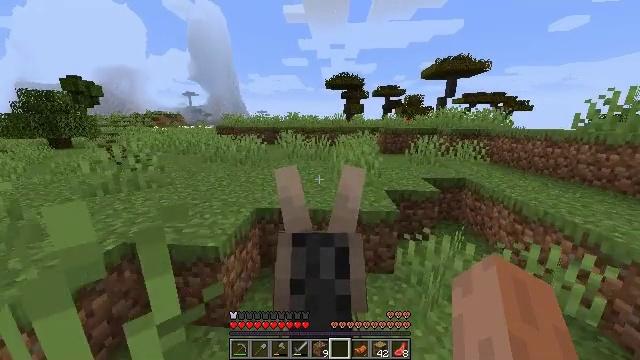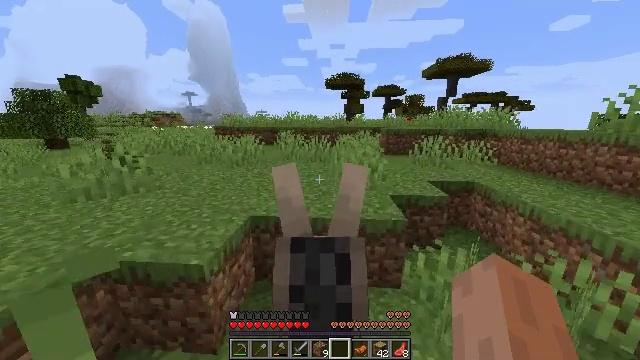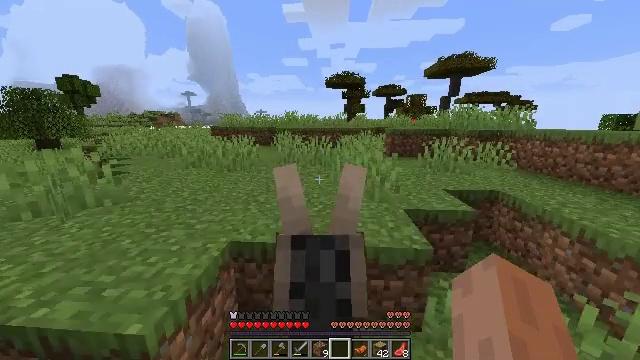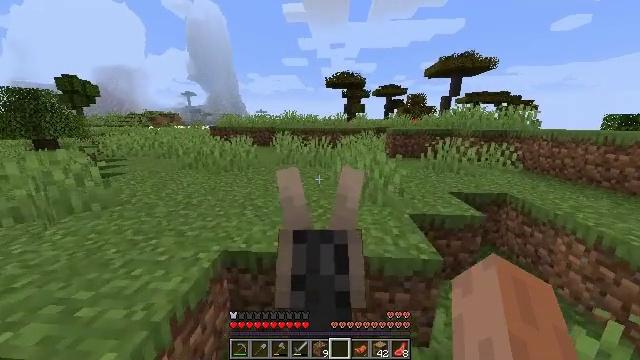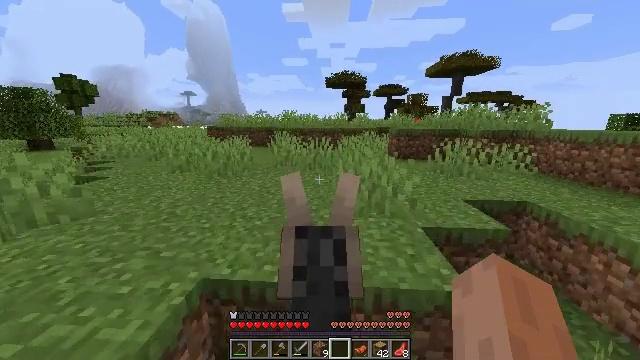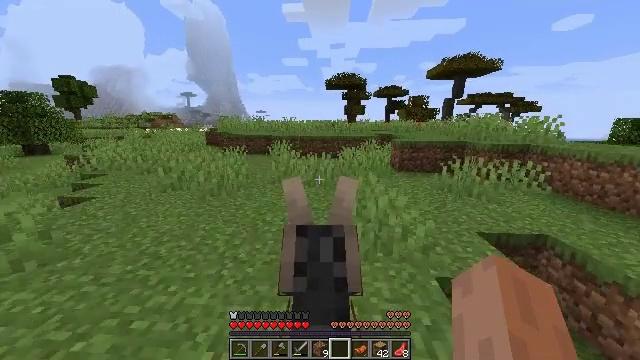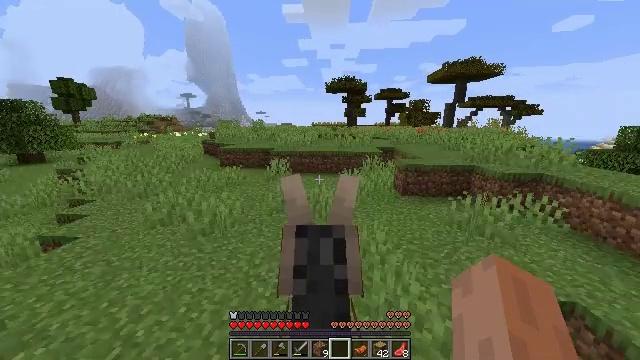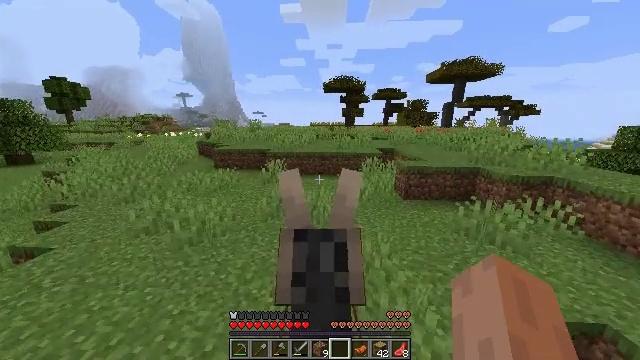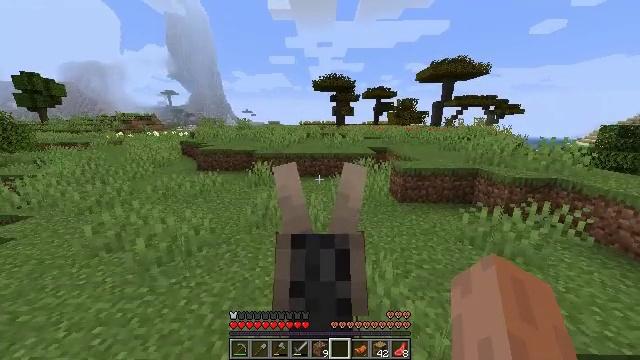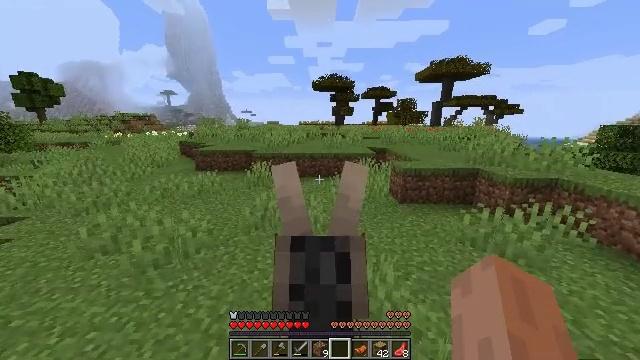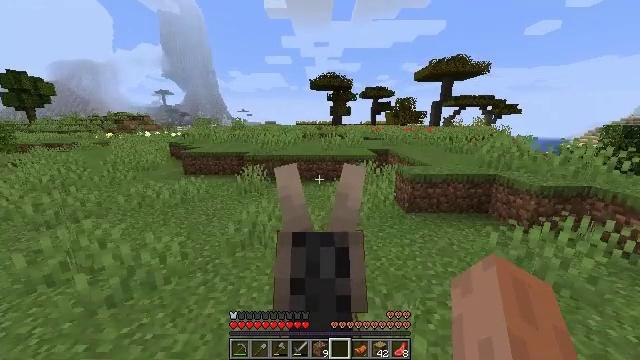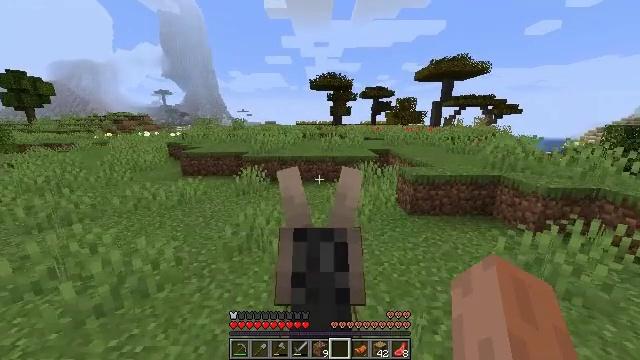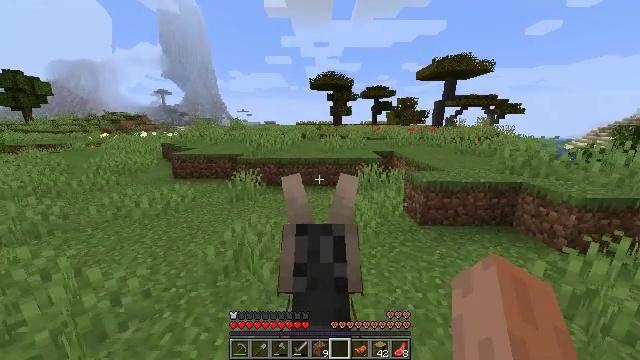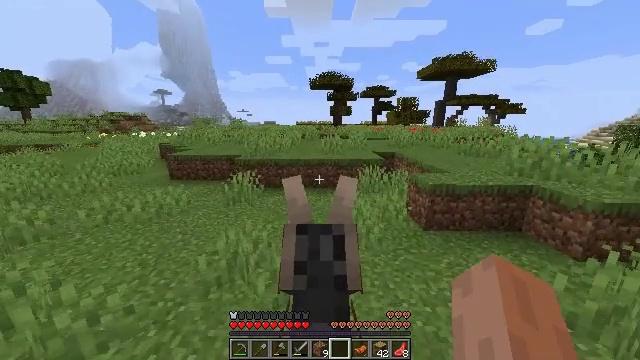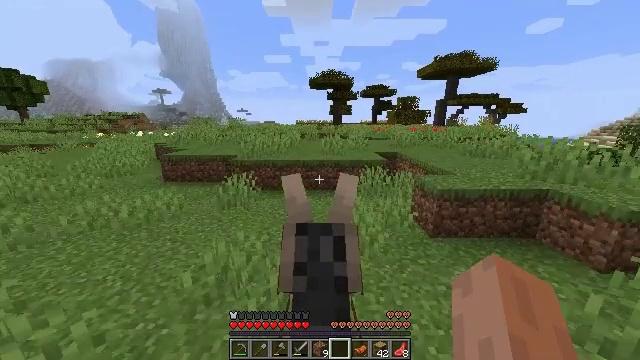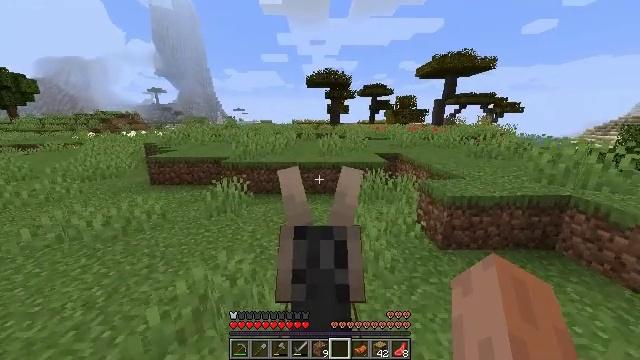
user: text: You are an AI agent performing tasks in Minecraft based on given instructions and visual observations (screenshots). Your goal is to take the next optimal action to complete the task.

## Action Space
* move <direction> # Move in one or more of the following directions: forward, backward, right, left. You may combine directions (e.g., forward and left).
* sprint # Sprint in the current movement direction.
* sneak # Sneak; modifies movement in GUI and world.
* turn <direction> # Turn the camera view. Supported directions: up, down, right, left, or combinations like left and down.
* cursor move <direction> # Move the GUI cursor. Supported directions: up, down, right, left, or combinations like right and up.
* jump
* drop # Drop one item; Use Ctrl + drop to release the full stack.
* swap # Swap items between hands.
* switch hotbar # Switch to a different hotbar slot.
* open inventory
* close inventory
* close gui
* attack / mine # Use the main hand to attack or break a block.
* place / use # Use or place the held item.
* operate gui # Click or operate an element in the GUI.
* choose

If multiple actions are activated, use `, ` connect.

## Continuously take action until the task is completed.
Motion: motion action
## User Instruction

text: Break the coarse dirt block.
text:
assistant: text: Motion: move forward, sprint
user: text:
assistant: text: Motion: move forward, sprint
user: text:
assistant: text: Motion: move forward, sprint
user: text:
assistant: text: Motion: move forward, sprint
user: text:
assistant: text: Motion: move forward, sprint
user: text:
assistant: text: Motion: move forward, sprint
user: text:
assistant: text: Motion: move forward, sprint
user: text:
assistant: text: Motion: move forward, sprint, turn right
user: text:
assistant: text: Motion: move forward, sprint
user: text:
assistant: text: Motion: move forward, sprint
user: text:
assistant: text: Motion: move forward, sprint
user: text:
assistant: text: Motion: move forward, sprint
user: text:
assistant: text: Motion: move forward, sprint
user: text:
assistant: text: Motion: move forward, sprint
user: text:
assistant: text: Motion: move forward, sprint
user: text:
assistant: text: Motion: move forward, sprint, turn right
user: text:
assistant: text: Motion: move forward, sprint
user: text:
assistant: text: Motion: move forward, sprint
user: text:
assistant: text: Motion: move forward, sprint
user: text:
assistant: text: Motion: move forward, sprint
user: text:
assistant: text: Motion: move forward, sprint
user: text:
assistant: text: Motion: move forward, sprint
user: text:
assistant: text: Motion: move forward, sprint
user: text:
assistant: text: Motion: move forward, sprint
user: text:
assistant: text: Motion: move forward, sprint
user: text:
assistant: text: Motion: move forward, sprint
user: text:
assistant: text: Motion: move forward, sprint
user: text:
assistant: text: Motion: move forward, sprint
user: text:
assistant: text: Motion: move forward, sprint
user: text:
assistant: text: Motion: move forward, sprint